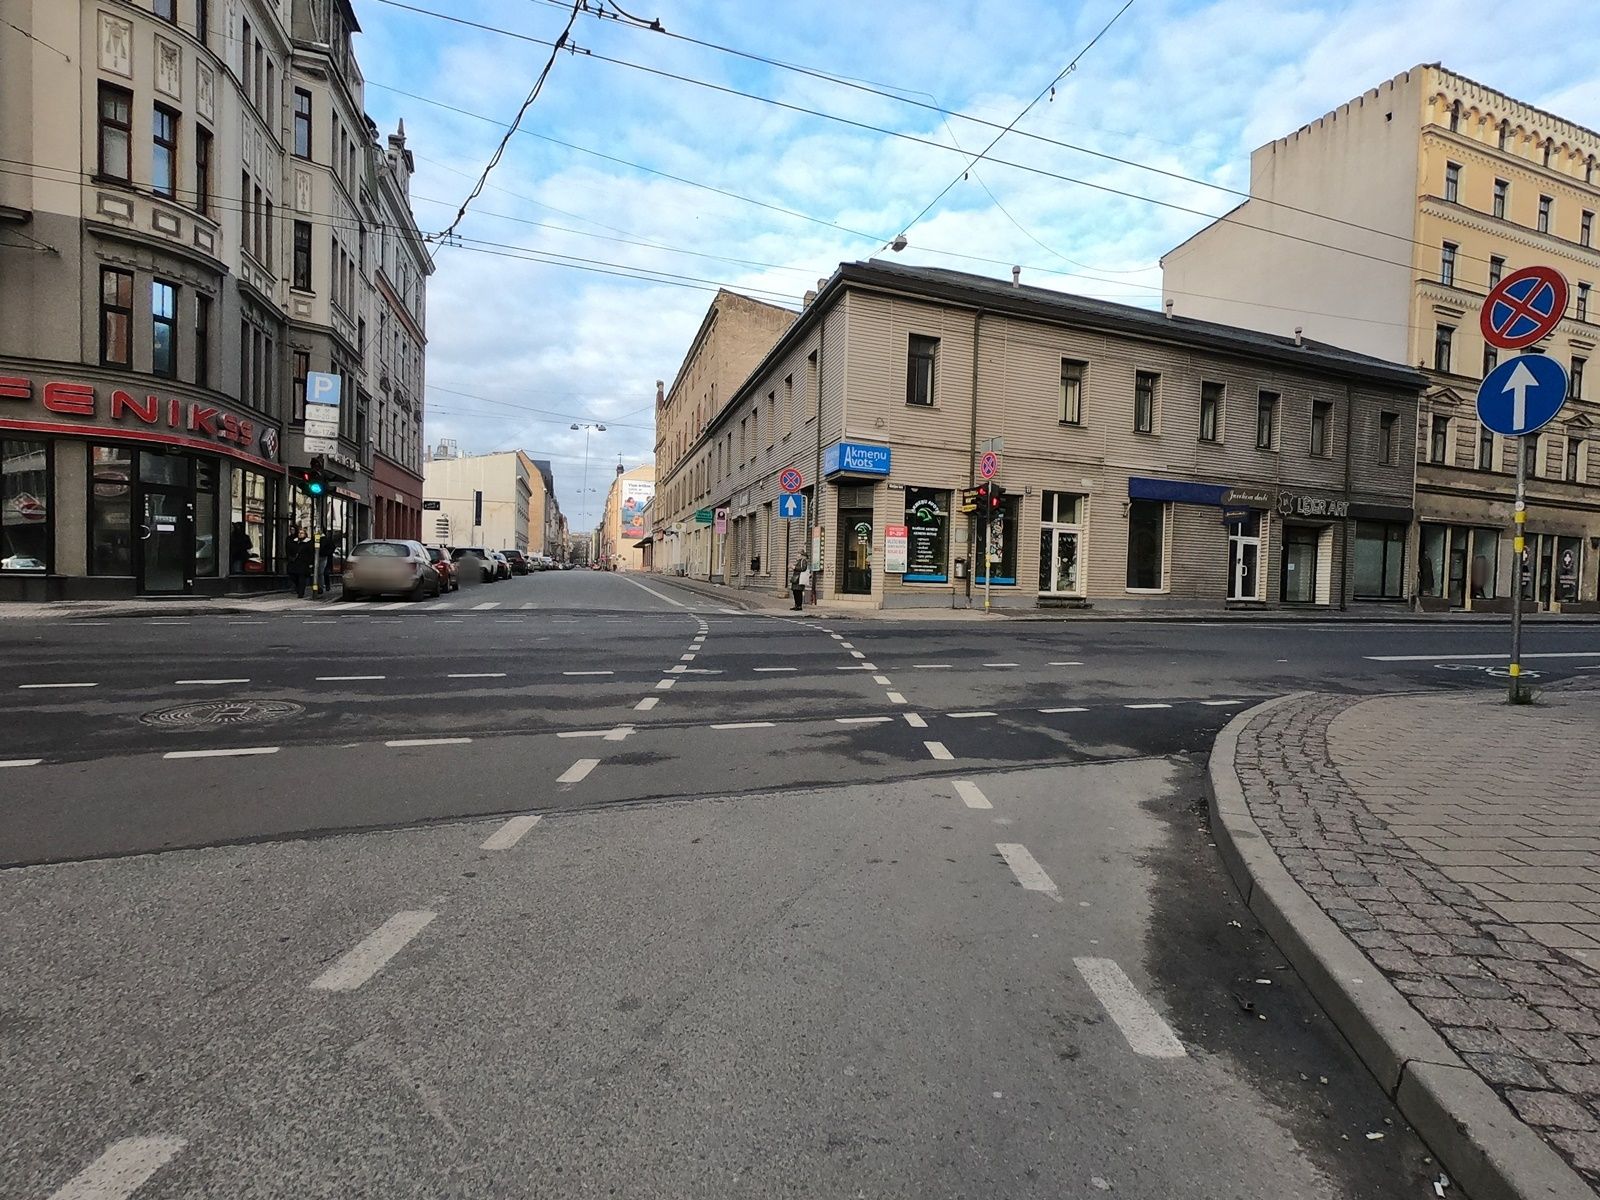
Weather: clear
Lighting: day
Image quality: good
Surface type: cycling surface
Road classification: primary
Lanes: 2
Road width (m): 1.5
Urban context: urban centre
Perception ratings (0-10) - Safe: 2.96, Lively: 7.97, Beautiful: 5.39, Boring: 1.92, Depressing: 4.17, Wealthy: 4.95